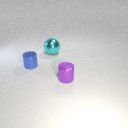
large cyan metal sphere behind small purple metal cylinder